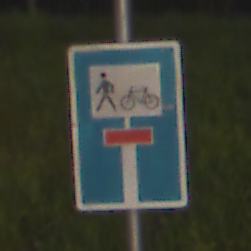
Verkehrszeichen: SackgasseRadverkehrFussgaengerDurchlaessig
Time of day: Night
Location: Outdoor (Suburban)
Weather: PartlyCloudy
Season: NotSpecified
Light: Artificial